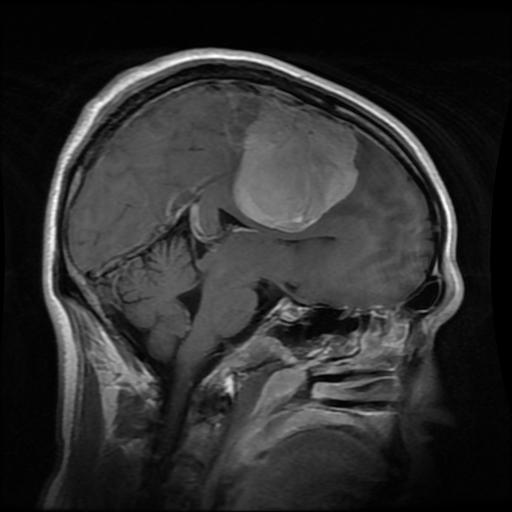
Label: meningioma